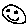
Label: smiley face